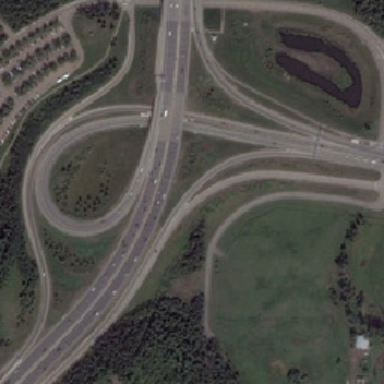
The road is curved and flat .